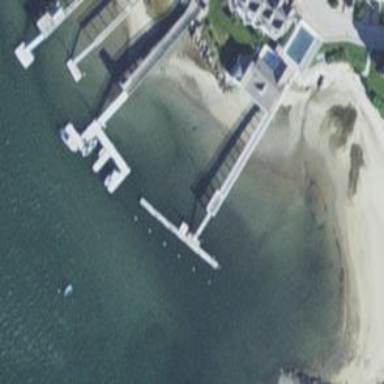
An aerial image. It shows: Pier with mooring facilities.